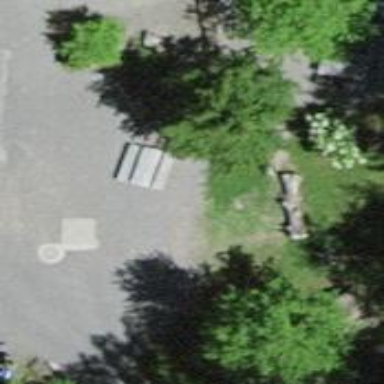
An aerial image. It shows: Picnic table located in leisure land area.